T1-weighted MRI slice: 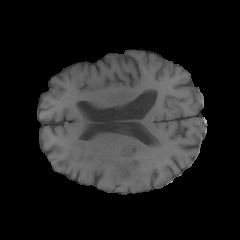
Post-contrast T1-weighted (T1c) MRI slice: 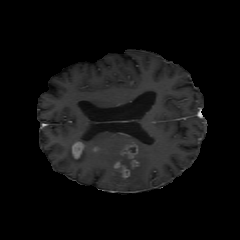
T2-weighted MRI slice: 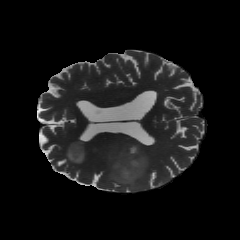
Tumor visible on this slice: yes